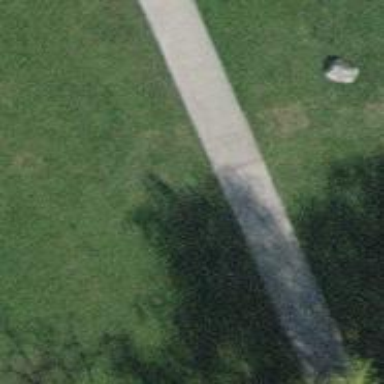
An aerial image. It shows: Bench.